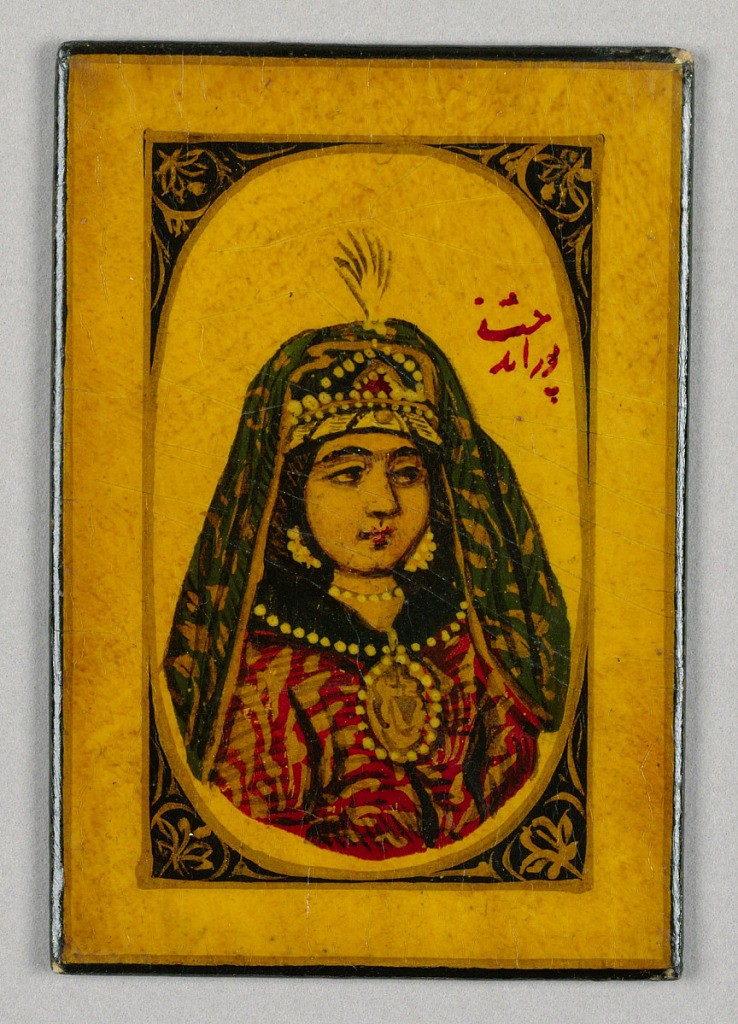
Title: Playing card
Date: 19th century
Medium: Lacquered cardboard
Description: Rectangular card with black back. Front yellow, with bust of richly dressed woman in oval, painted in red, green and gold; spandrels have floral motifs.